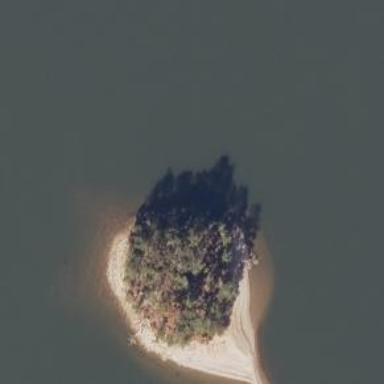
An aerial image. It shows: Island.